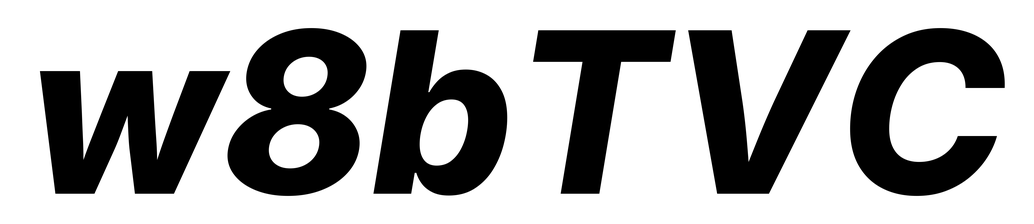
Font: Inter-Italic_ExtraBold_Italic